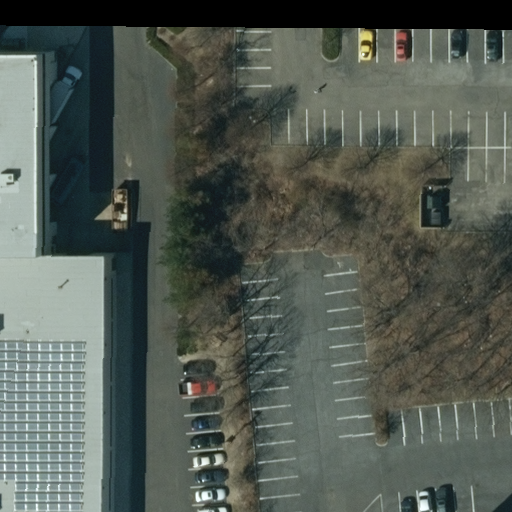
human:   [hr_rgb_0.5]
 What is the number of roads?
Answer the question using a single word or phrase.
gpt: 2

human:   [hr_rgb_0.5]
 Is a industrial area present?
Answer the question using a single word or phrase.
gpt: yes

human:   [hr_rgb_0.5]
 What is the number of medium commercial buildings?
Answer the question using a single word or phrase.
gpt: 0

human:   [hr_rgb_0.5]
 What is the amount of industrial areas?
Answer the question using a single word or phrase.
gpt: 1

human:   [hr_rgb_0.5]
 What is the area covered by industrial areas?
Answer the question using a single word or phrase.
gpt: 10623m2

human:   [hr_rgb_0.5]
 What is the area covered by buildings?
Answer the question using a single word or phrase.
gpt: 1770m2

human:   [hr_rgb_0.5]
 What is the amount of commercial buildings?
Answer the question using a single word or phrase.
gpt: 1

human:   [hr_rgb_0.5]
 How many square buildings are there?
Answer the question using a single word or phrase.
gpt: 0

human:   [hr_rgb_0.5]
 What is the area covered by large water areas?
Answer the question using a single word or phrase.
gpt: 0m2

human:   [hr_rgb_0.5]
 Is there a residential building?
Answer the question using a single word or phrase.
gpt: no

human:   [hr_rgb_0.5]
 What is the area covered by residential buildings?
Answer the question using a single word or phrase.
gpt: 0m2

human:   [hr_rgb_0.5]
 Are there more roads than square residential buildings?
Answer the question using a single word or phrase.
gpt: yes

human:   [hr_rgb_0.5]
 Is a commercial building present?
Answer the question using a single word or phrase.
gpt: yes

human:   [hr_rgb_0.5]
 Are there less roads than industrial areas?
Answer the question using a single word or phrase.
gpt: no

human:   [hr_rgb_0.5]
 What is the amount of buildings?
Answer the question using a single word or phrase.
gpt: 1

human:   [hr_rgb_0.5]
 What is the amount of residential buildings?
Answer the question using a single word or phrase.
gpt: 0

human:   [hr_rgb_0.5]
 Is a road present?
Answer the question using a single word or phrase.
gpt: yes

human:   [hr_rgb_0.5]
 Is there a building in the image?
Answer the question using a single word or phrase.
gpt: yes

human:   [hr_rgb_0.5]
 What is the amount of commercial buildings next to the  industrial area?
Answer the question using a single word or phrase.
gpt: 1

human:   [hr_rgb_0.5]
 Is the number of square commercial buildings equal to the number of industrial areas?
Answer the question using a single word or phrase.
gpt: no

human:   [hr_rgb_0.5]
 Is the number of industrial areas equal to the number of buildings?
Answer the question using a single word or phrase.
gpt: yes

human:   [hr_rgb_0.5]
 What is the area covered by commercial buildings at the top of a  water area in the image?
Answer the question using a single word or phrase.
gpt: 0m2

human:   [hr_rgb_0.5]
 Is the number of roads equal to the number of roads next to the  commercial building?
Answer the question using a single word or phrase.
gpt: yes

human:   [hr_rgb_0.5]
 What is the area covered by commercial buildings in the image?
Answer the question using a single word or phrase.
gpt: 1770m2

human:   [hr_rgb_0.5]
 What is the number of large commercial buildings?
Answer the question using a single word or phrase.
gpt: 1

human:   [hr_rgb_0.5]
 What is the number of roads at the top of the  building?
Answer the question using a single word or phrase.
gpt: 2

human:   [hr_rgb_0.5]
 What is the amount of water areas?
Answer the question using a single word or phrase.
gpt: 0

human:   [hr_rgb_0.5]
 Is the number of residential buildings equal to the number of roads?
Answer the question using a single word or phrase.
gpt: no

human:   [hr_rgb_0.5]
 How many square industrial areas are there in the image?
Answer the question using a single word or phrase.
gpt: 0

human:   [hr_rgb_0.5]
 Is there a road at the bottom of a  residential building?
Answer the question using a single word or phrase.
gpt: no

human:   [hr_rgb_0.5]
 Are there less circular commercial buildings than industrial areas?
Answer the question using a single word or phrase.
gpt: yes

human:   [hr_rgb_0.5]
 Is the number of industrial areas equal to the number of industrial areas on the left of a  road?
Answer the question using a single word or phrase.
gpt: yes

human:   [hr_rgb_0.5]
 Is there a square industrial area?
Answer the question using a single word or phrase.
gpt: no

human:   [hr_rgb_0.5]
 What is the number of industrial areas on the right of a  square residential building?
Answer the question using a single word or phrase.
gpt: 0

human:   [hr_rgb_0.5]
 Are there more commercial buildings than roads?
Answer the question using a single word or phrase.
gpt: no

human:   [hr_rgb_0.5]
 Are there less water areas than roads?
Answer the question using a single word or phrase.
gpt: yes

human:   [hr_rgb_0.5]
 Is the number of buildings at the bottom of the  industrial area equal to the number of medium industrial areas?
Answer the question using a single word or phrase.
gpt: yes

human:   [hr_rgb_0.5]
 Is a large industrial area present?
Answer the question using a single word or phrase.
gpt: yes

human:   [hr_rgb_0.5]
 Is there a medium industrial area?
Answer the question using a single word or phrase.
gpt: no

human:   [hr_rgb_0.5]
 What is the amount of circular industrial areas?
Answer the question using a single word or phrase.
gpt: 0

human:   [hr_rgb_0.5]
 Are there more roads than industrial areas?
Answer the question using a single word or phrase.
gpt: yes

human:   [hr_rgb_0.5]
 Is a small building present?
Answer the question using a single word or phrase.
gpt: no

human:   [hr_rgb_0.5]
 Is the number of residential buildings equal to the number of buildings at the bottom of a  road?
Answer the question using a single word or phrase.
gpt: no

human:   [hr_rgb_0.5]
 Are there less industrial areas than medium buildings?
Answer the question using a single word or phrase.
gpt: no

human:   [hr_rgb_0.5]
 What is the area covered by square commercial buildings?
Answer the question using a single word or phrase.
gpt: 0m2

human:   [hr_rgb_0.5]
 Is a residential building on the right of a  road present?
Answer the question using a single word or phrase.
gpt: no

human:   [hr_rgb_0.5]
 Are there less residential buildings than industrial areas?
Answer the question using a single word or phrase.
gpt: yes

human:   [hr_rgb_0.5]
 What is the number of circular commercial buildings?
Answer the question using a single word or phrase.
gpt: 0

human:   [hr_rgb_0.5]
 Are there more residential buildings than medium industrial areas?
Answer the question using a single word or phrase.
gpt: no

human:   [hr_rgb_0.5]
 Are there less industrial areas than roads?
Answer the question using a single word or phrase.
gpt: yes

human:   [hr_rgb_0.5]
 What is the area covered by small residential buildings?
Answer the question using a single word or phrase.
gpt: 0m2

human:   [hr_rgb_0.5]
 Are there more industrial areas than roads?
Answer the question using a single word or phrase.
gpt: no

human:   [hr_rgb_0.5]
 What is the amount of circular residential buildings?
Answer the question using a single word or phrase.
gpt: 0

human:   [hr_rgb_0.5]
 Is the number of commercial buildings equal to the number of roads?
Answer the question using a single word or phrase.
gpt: no

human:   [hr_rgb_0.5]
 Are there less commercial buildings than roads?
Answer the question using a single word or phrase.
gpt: yes

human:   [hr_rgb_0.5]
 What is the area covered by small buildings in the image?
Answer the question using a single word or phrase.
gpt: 0m2

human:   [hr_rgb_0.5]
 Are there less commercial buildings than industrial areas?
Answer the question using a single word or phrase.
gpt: no

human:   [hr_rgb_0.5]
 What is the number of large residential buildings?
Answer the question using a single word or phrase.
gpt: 0

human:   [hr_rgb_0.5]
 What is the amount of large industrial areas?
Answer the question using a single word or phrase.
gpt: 1

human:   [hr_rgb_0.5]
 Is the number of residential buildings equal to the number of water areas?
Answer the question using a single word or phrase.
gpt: yes

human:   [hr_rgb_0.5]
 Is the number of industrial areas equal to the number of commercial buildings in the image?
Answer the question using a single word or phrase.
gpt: yes

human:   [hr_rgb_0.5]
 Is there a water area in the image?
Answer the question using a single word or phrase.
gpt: no

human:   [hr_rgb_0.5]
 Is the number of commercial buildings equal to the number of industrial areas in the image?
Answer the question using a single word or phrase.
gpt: yes

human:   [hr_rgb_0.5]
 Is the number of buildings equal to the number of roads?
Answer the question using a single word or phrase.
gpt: no